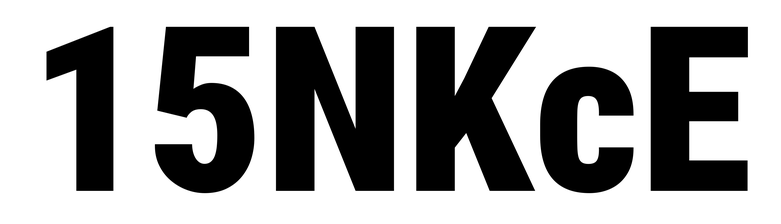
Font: Roboto_Condensed_Black